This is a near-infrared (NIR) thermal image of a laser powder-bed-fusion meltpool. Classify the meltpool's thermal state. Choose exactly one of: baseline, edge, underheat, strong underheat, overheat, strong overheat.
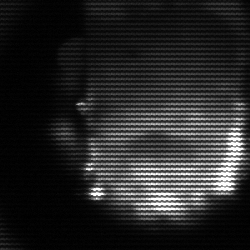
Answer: baseline